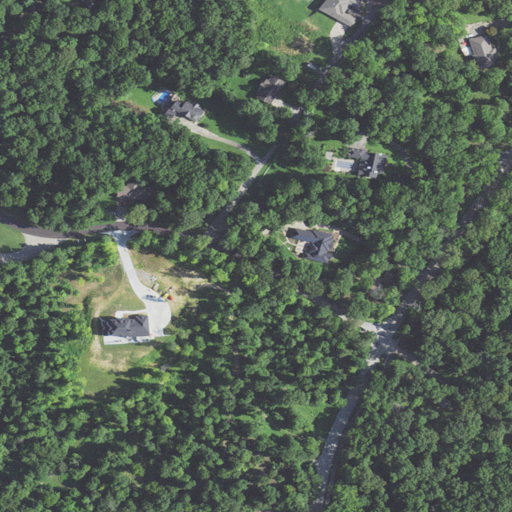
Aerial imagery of mountain in Missouri named Mount Tabor containing deciduous forest, open development, low intensity development, grassland, pasture, cultivated crops, and medium intensity development